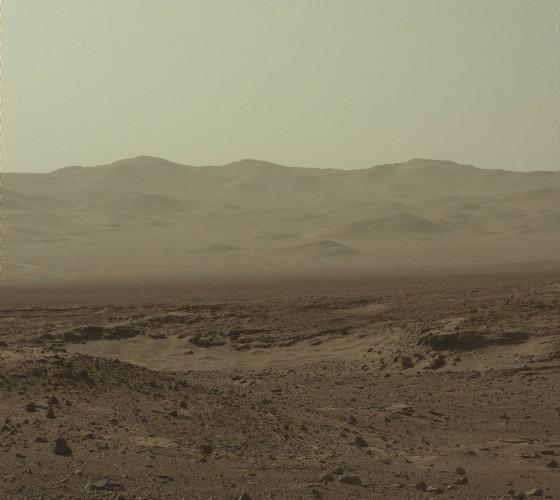
Terrain classes present: Bedrock, Gravel / Sand / Soil, Sky / Distant Mountains